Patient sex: F
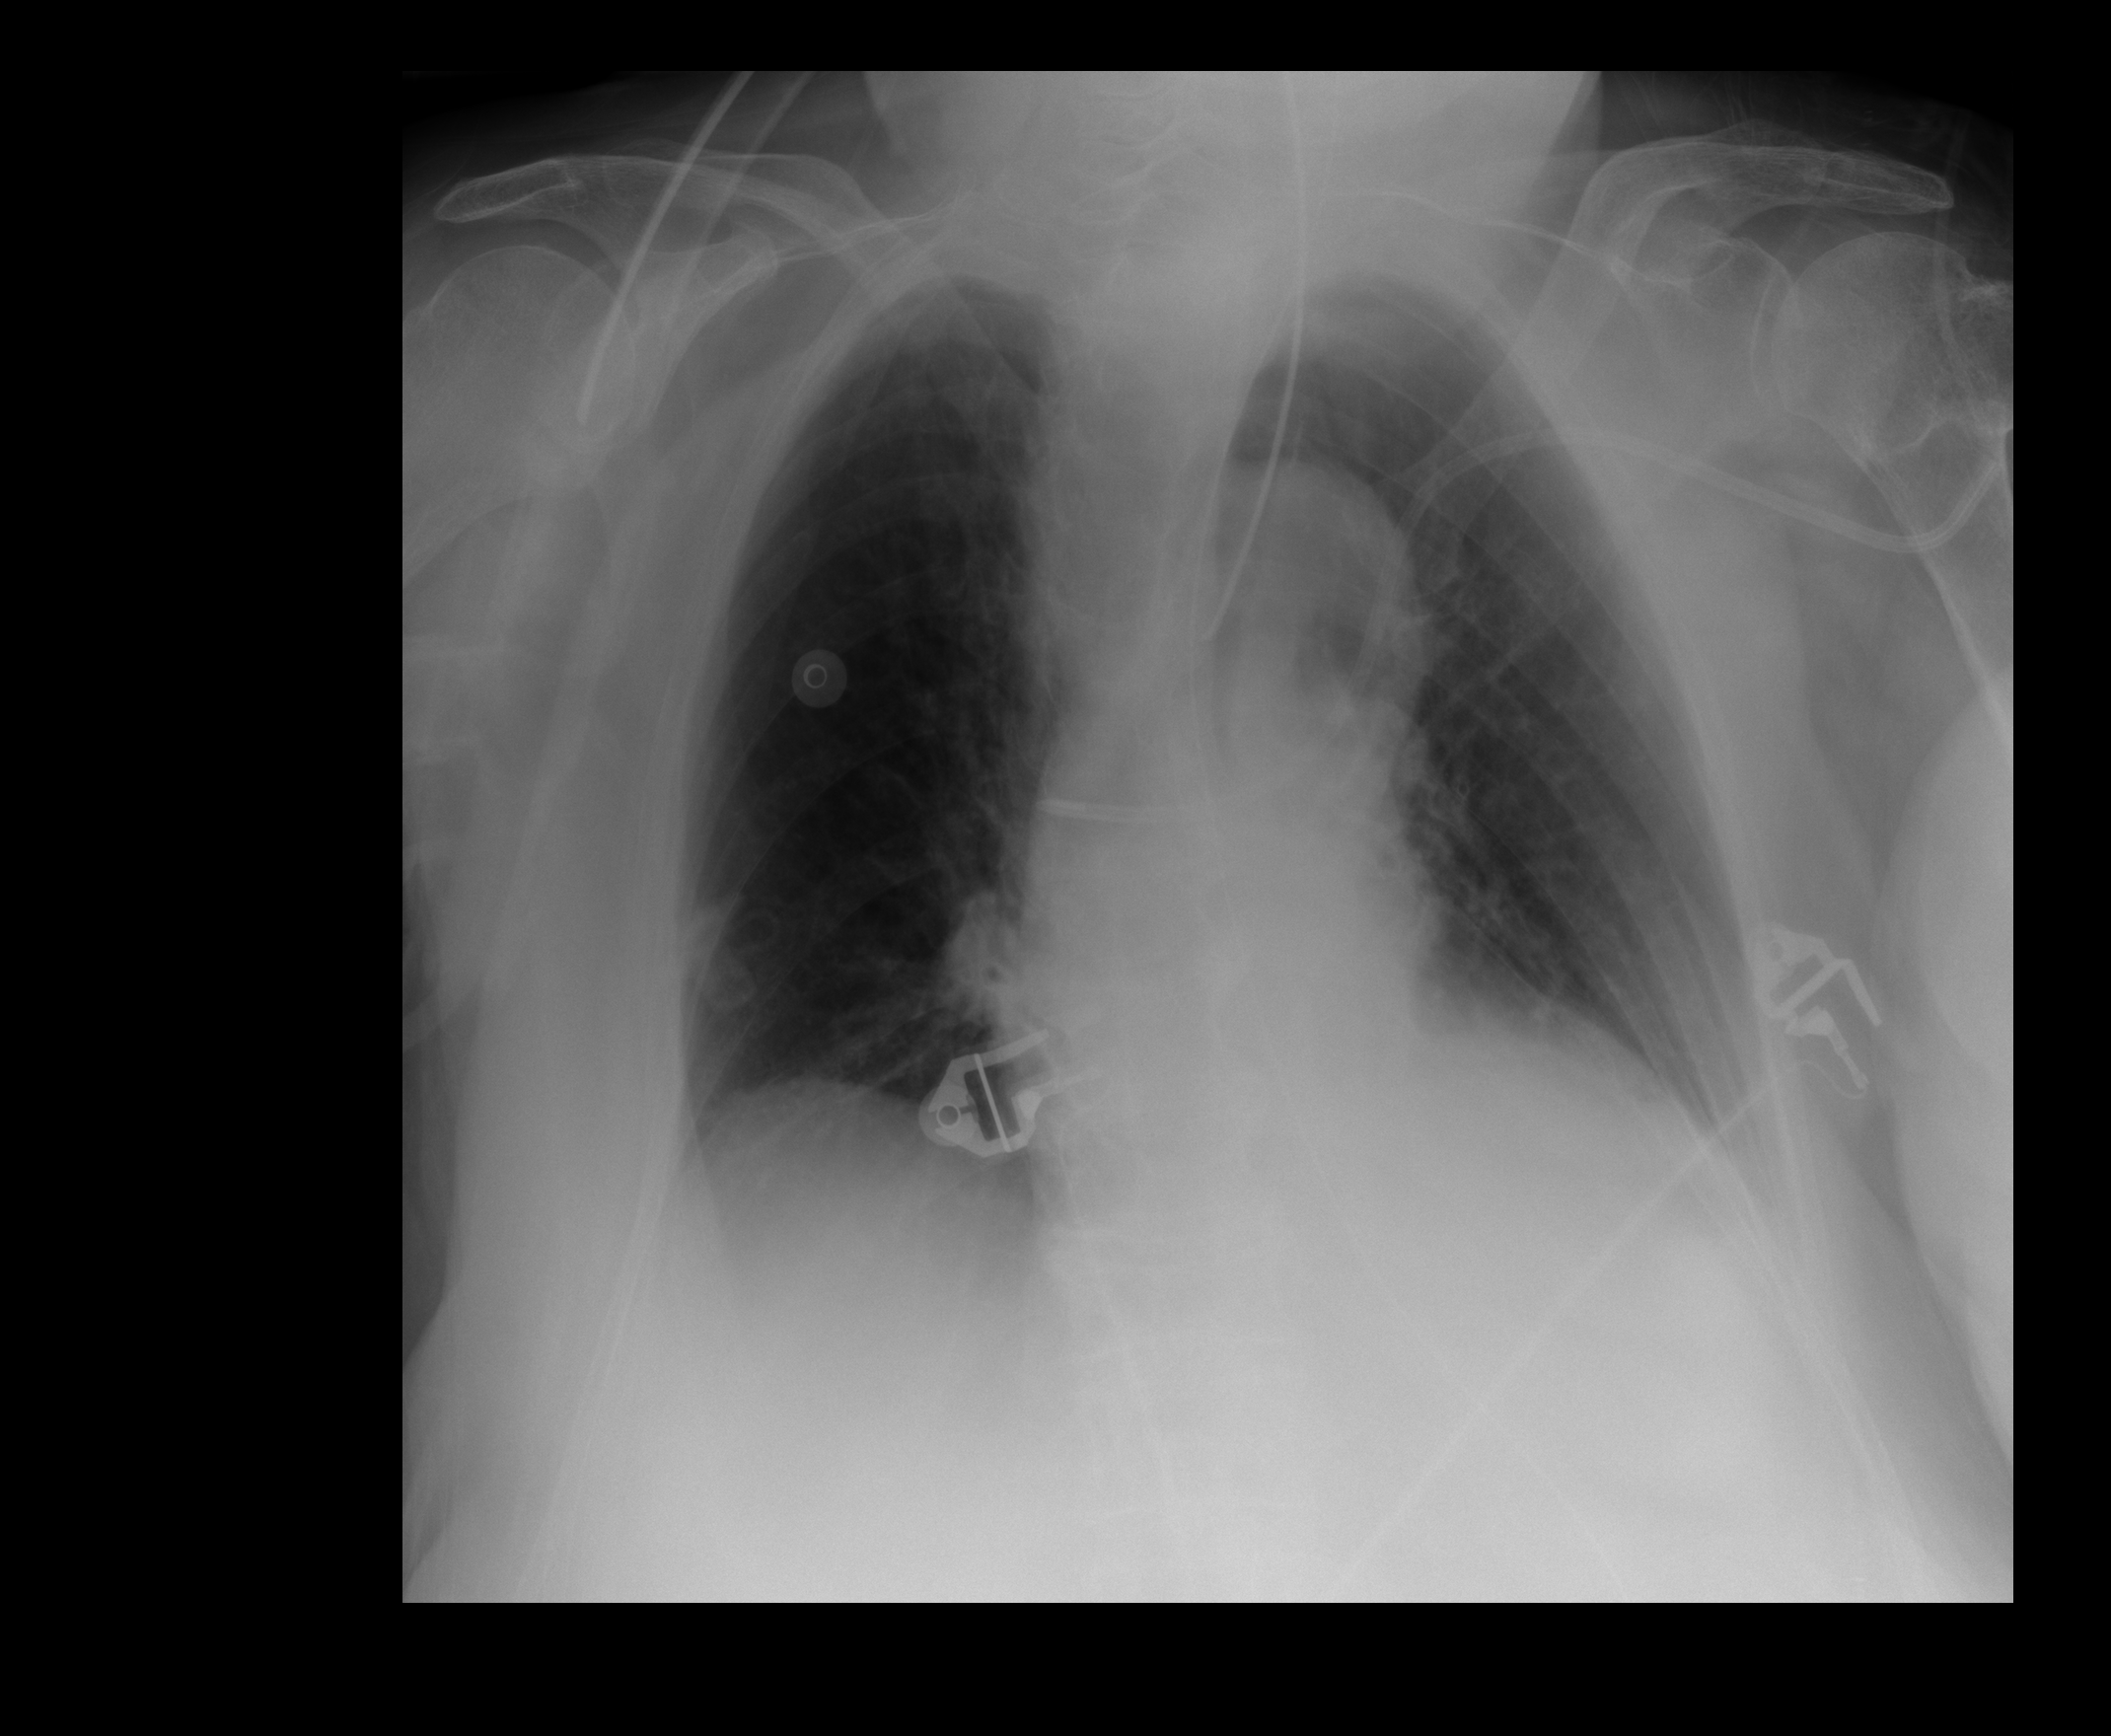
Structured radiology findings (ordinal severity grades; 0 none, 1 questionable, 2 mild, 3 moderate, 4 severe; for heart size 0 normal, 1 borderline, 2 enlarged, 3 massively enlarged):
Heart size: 0
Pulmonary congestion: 2
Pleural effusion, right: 0
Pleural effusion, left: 1
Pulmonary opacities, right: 0
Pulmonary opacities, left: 0
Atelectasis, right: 0
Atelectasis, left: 2